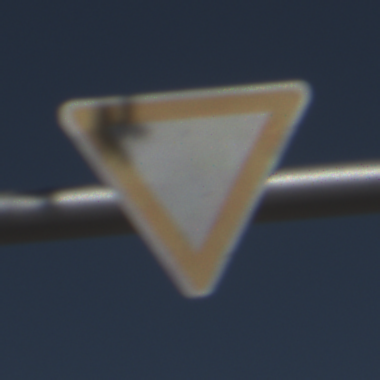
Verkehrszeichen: VorfahrtGewaehren
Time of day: Midday
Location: Outdoor (RoadRail)
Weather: Clear
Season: Summer
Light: Natural